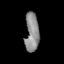
Tissue: lung
Cell type: Epithelial cells
Senescence score: 0.2374
Nuclear area (px): 522
Mean DAPI intensity: 140.201